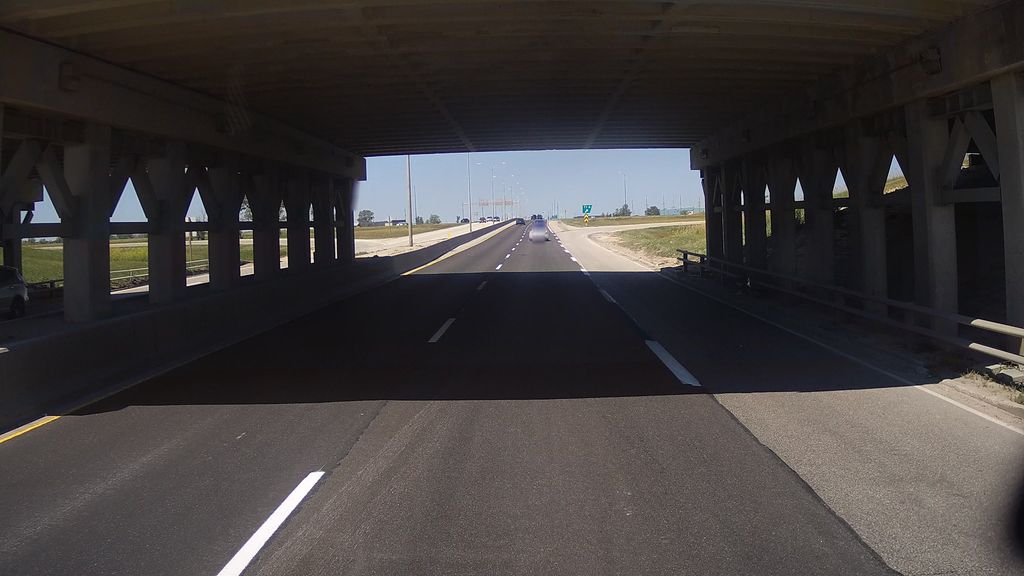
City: winnipeg